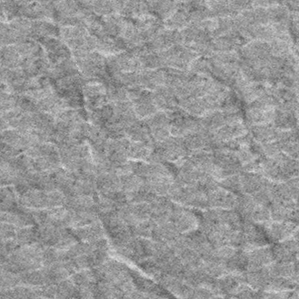
Label: frost